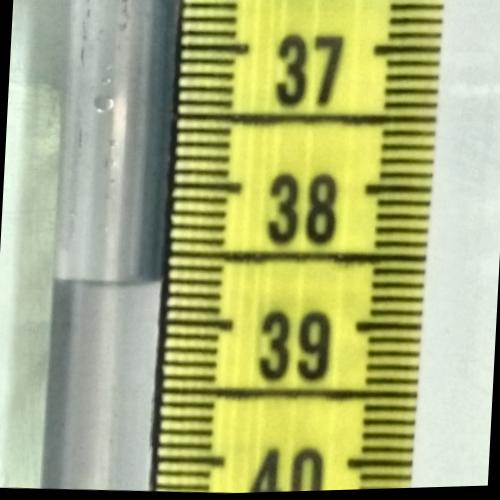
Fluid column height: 38.7 cm